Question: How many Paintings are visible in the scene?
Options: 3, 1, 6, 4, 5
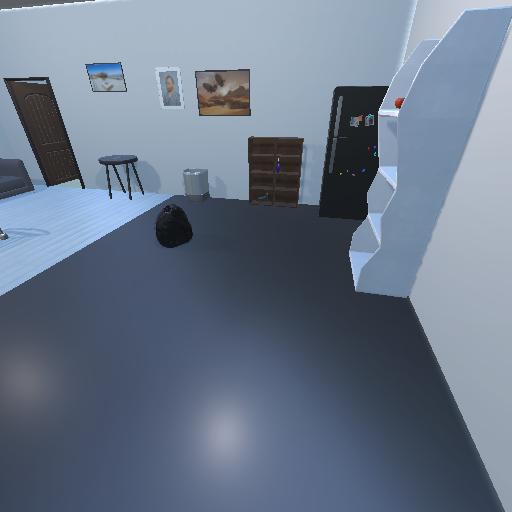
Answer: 3